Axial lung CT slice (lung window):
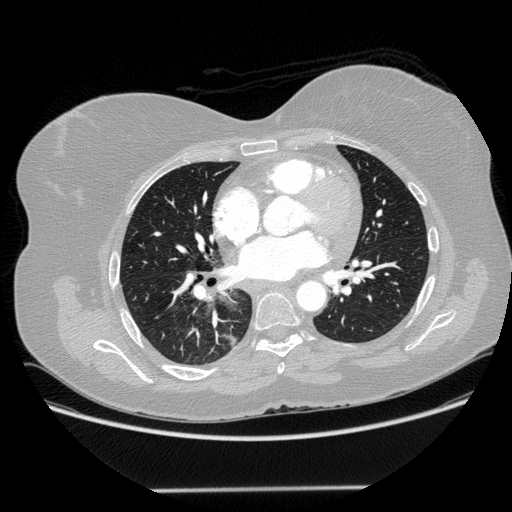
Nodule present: no